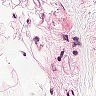
Metastatic tissue present: no